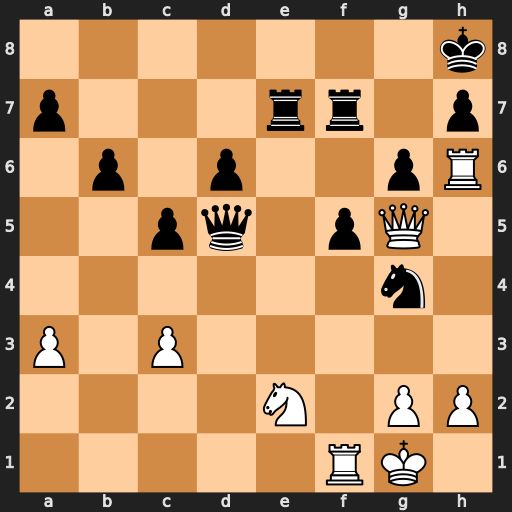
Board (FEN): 7k/p3rr1p/1p1p2pR/2pq1pQ1/6n1/P1P5/4N1PP/5RK1
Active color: w
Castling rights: -
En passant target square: -
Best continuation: Nf4 Nxh6 Nxd5